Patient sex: M
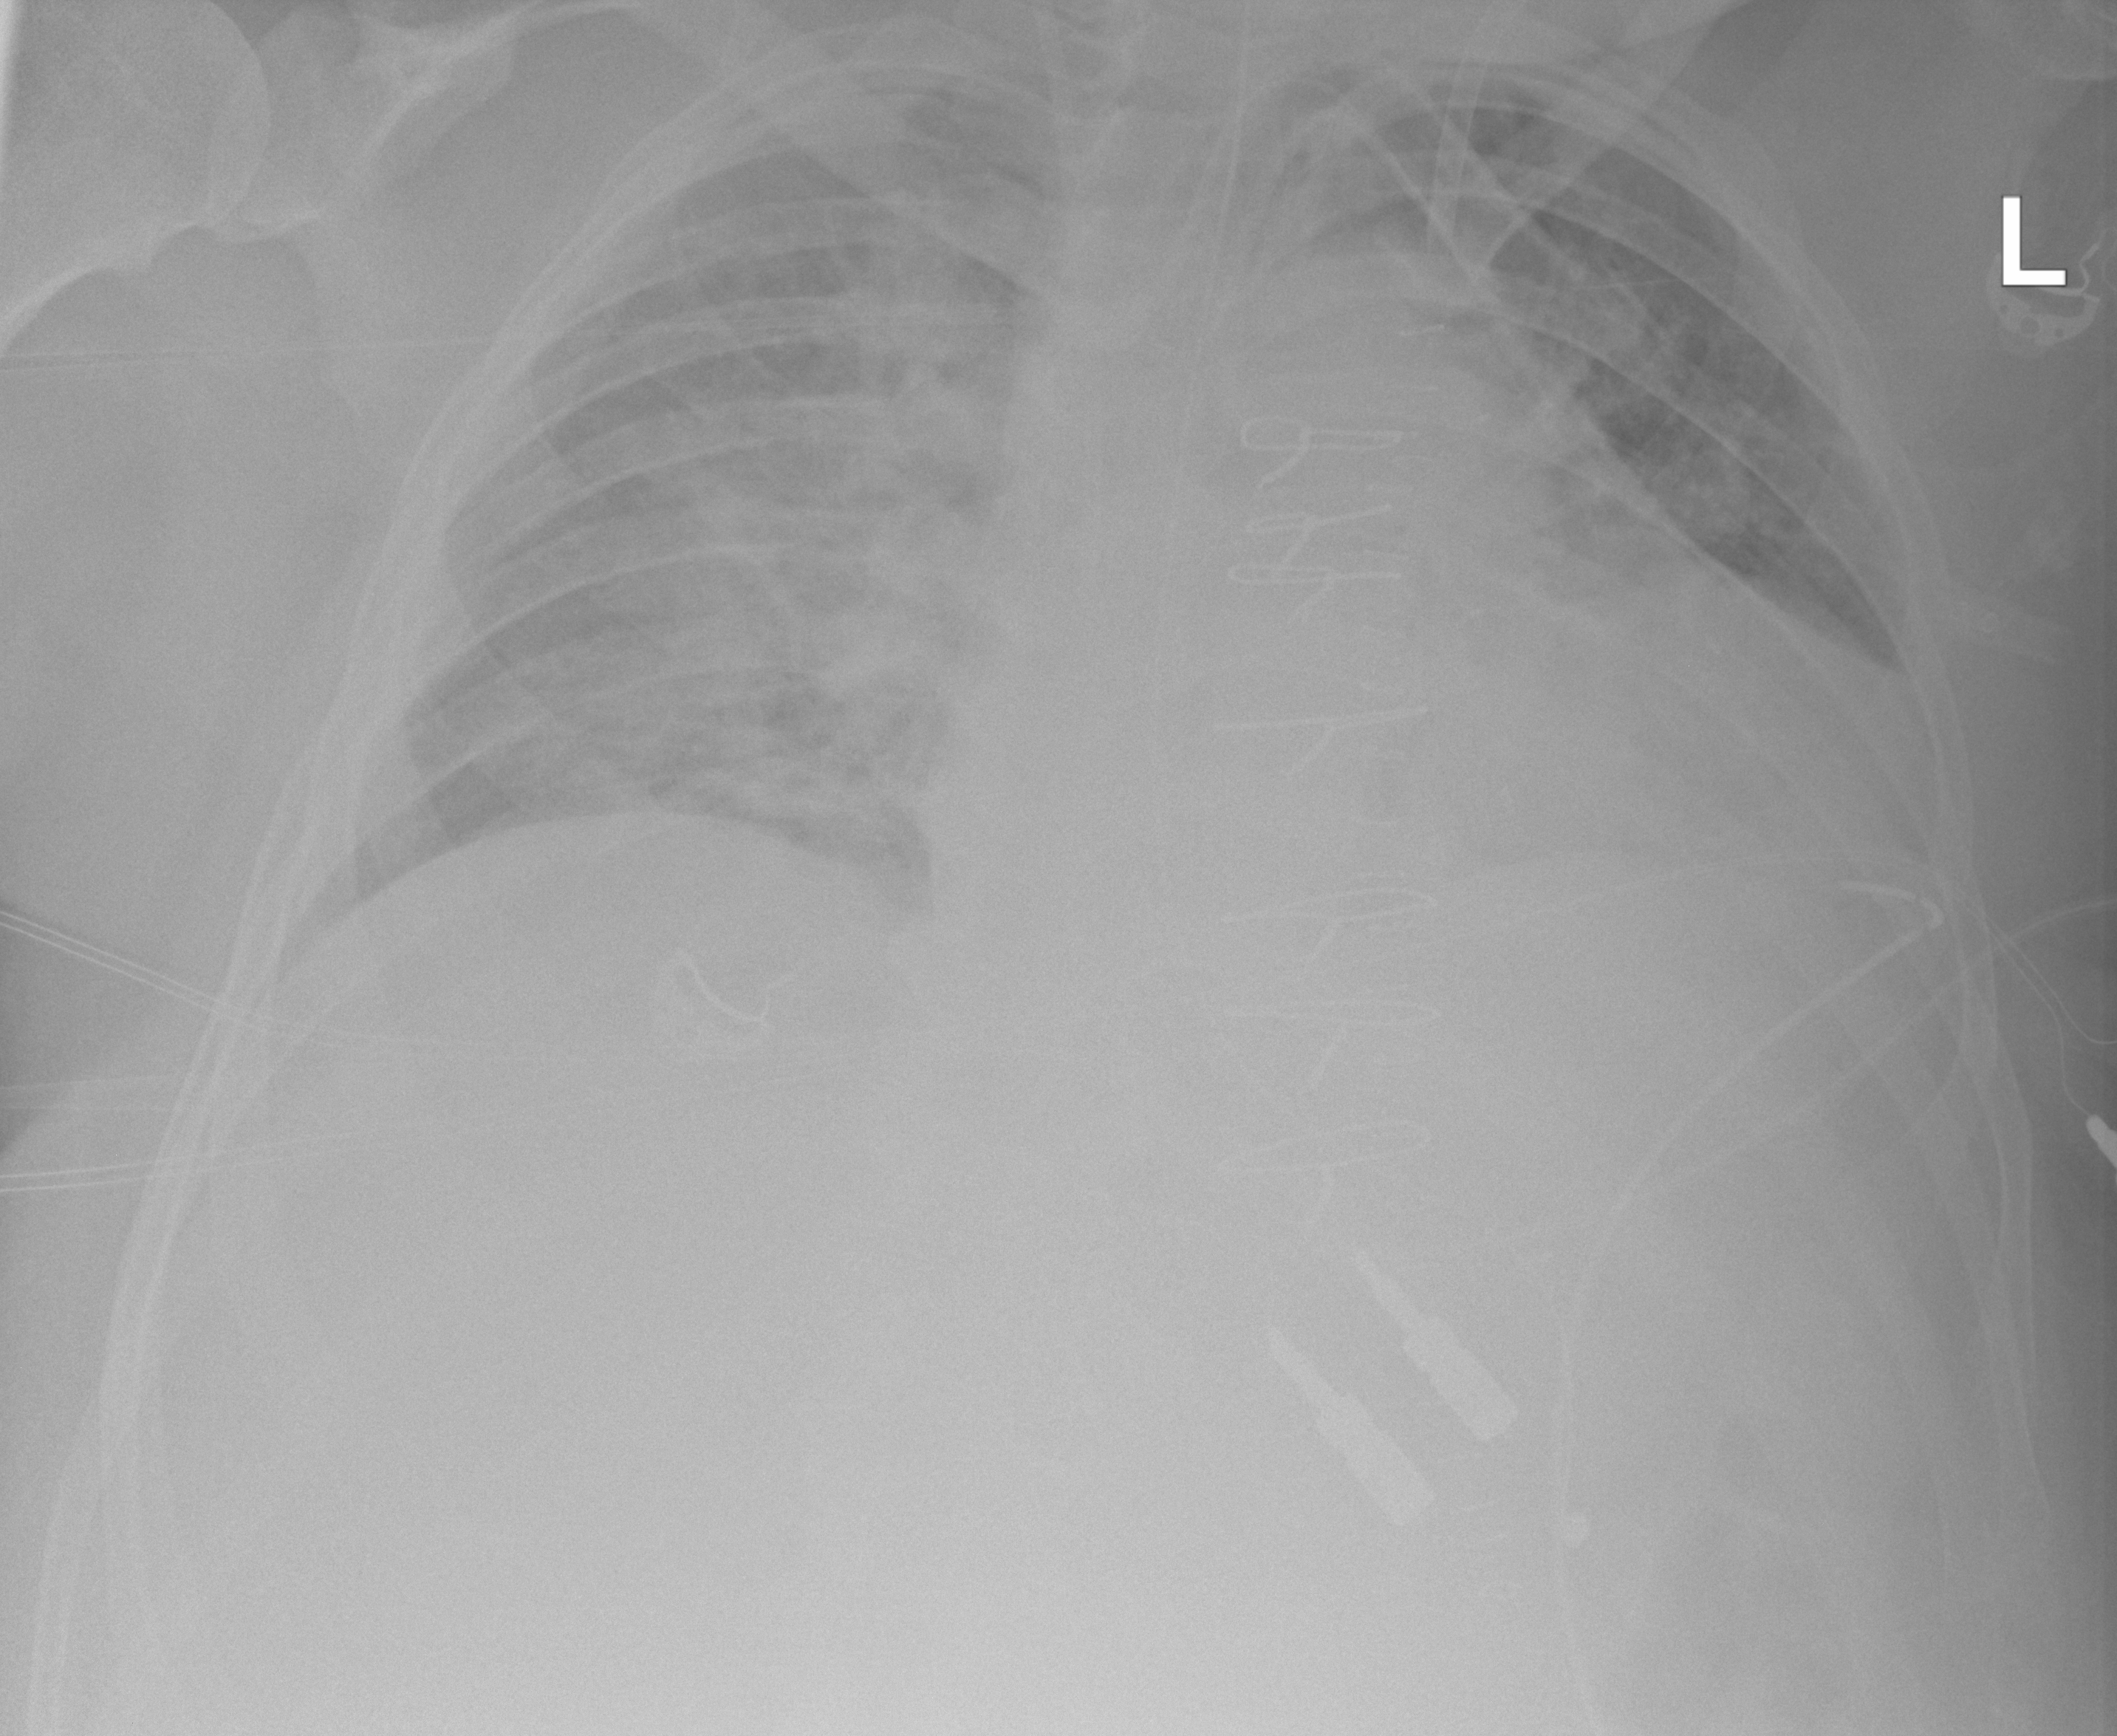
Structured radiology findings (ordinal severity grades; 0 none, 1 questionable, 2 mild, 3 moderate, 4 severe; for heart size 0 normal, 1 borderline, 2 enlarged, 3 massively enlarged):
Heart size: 2
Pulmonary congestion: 3
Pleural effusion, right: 2
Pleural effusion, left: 0
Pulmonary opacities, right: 3
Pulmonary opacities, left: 1
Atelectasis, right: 2
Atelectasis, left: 0